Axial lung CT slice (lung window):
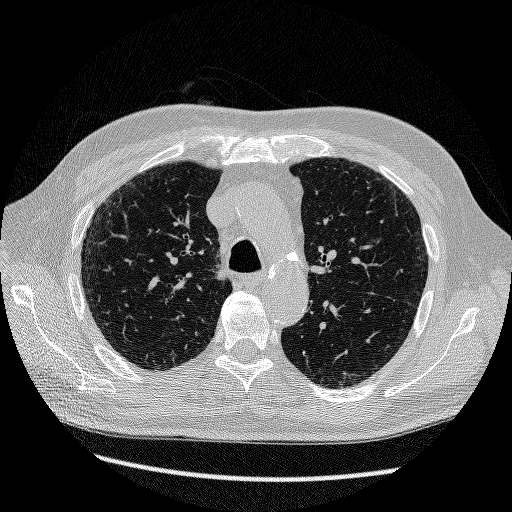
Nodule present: no